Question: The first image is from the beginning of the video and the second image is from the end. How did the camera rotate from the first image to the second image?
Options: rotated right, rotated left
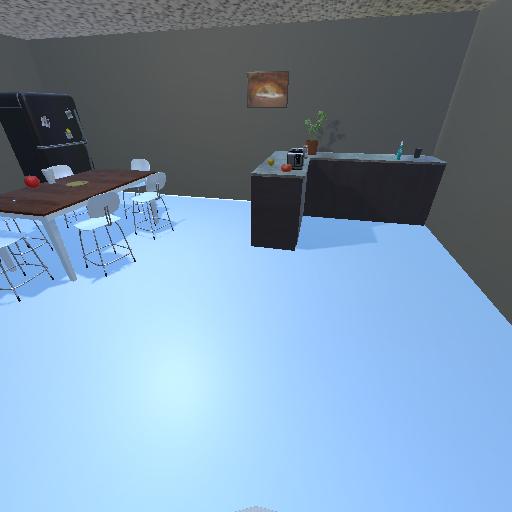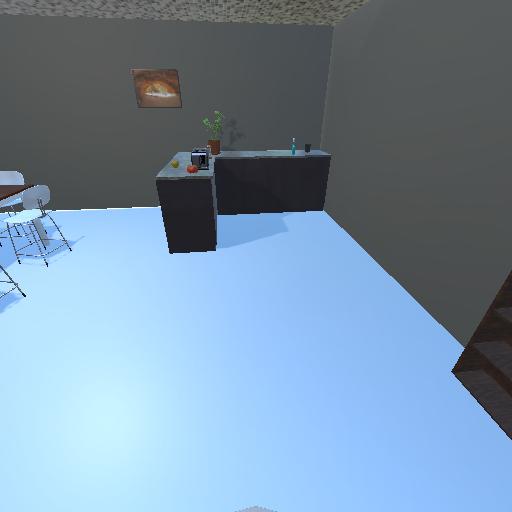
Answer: rotated right